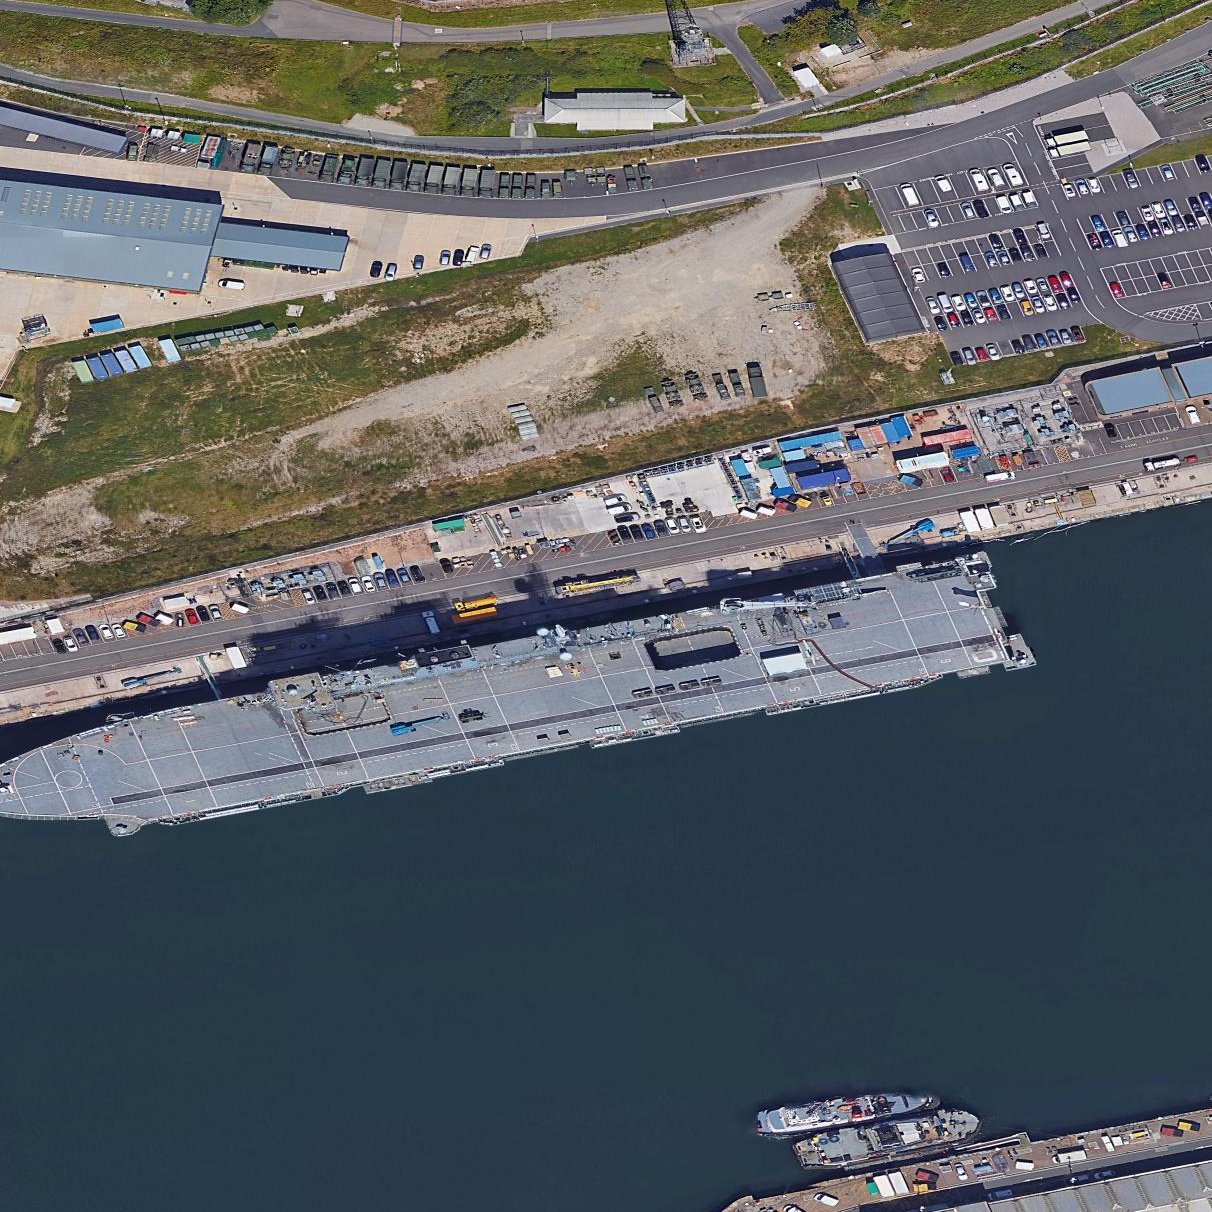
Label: assault